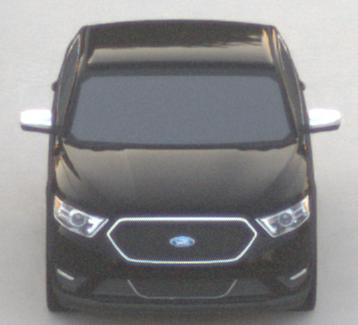
Make: Ford
Model: Taurus
Detailed model: SHO
Model produced from: 2012
Model produced until: 2019
Doors: 4
Color: black
Road condition: dry road
Daytime: sunrise or sunset
Contrast: low contrast